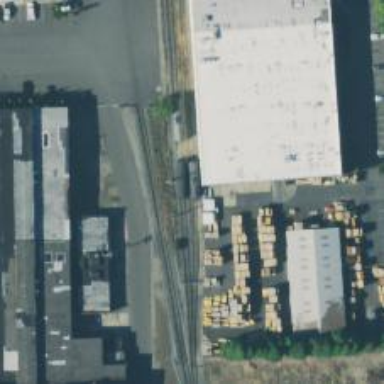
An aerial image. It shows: Rail spur service.